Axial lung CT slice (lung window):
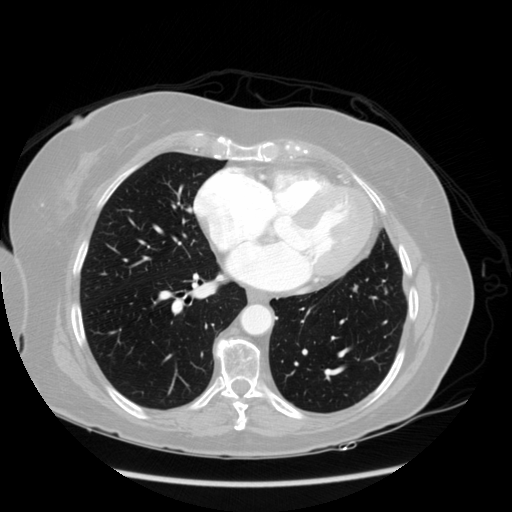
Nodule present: yes
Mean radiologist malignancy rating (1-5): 3.25